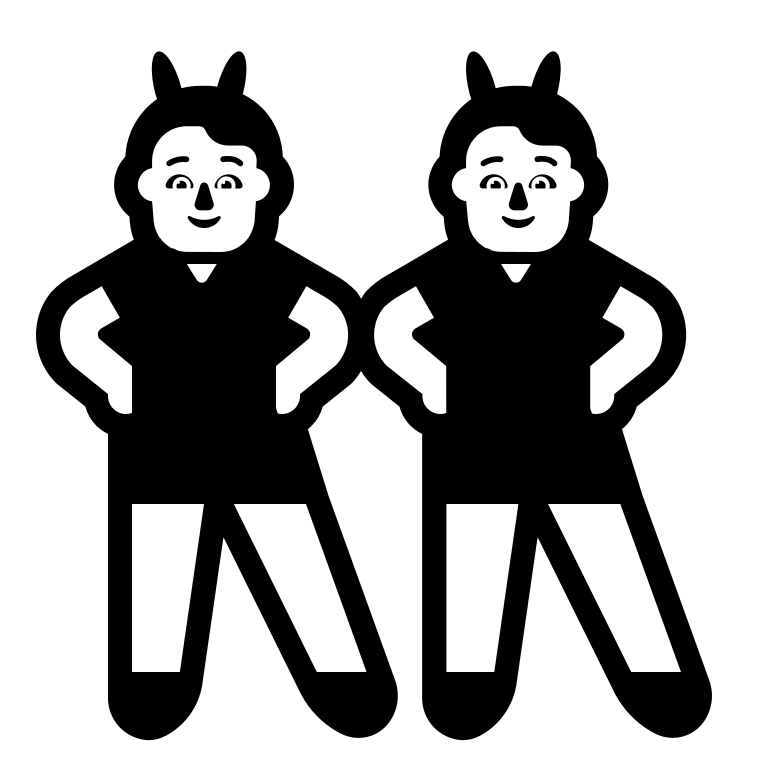
man with bunny ears high contrast default